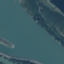
Label: River